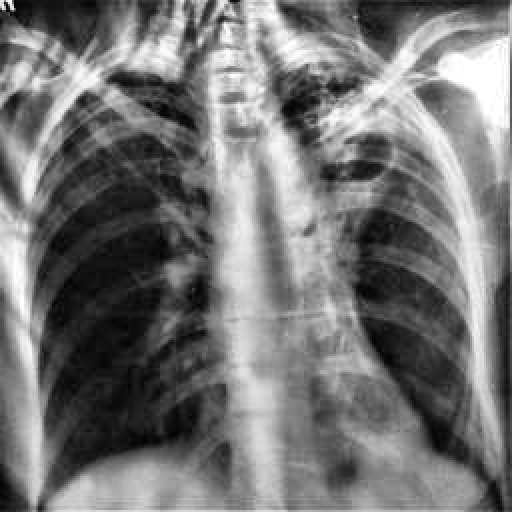
Finding: TUBERCULOSIS